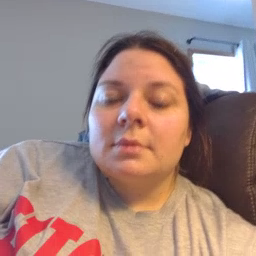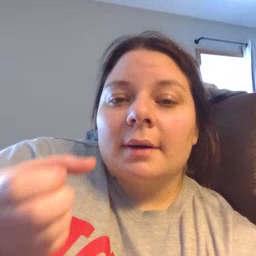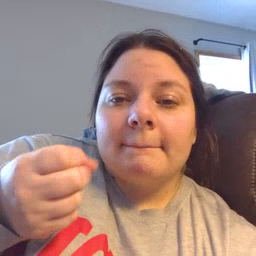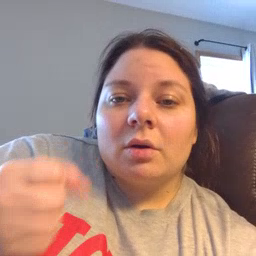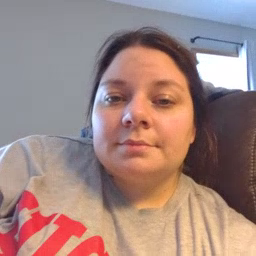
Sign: milk